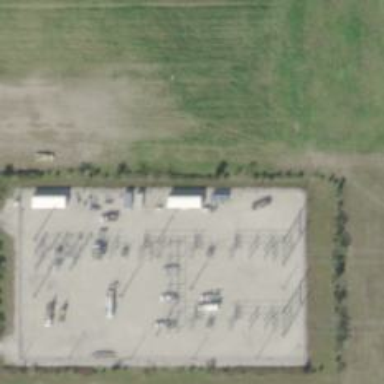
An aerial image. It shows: Switch used for power control.